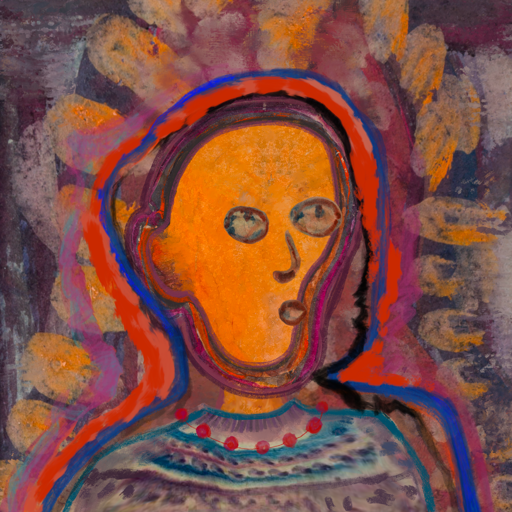
Background: Doll, Head And Neck Side: Hypocrite_w_Hair, Face Side: Orphan, Bust: HillGirl, Hair Side: Experience, Head Accessory: Blank, Second Necklace: Blank, Necklace: Irani_3, Baby: Blank